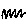
Label: zigzag